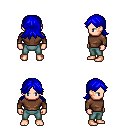
a pixel art fantasy rpg character, male body template, human, light skin, brown long-sleeve shirt, teal pants, blue loose hair, four views (front, back, left, right), 2x2 character sprite sheet, small pixel art, hard edges, no anti-aliasing